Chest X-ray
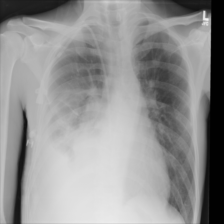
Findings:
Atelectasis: negative
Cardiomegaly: negative
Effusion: positive
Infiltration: negative
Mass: positive
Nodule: positive
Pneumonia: negative
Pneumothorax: negative
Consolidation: negative
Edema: negative
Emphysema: negative
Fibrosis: negative
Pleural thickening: negative
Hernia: negative